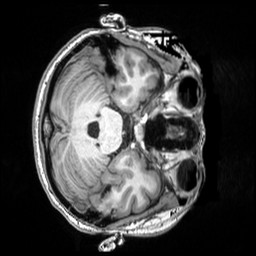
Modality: T1w
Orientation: axial
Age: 18
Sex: female
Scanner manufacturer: siemens
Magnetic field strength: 3 T
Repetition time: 2.5 s
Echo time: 0.00343 s